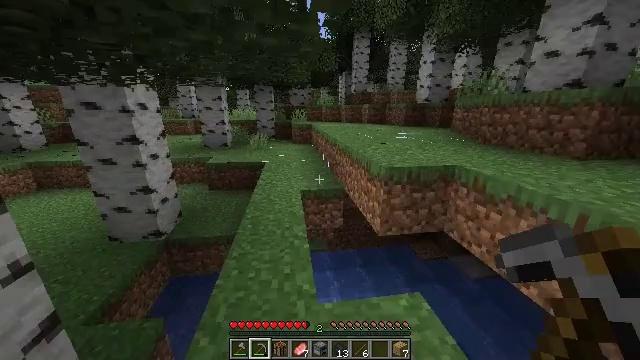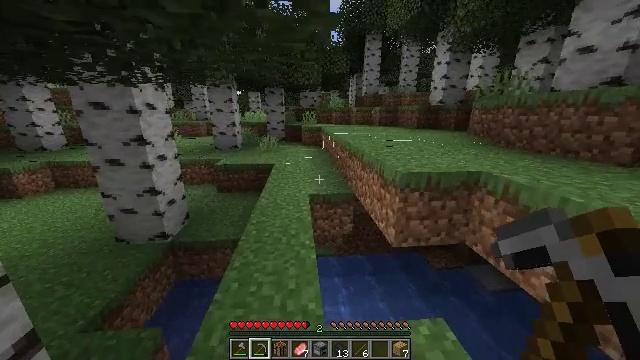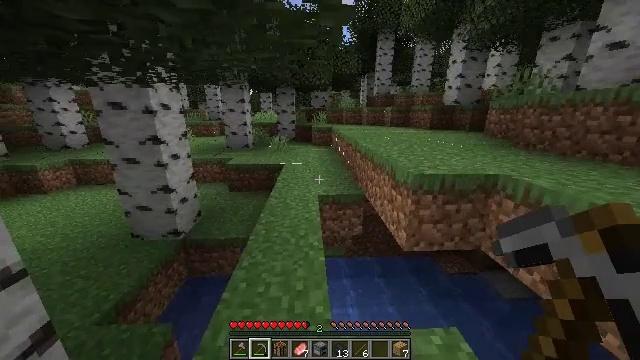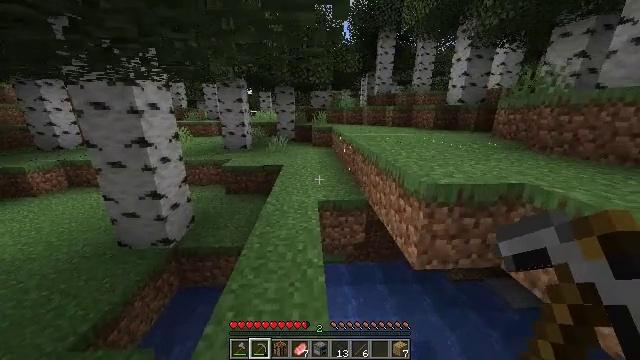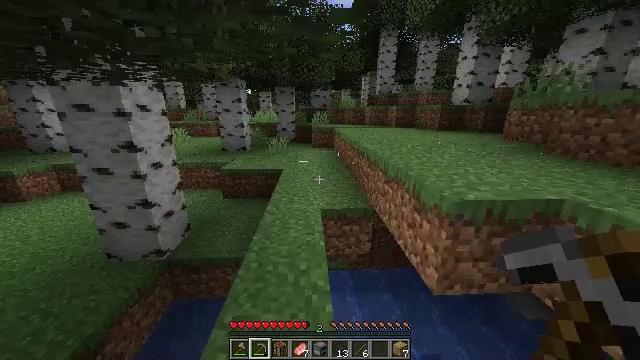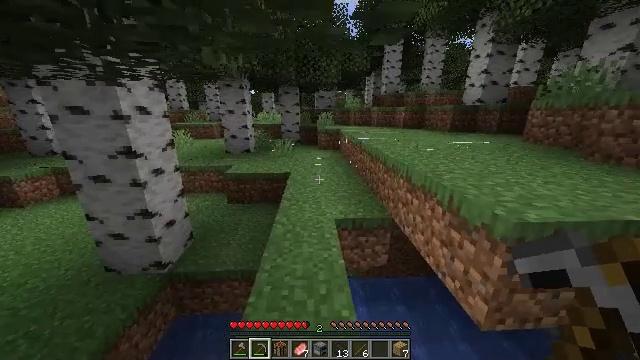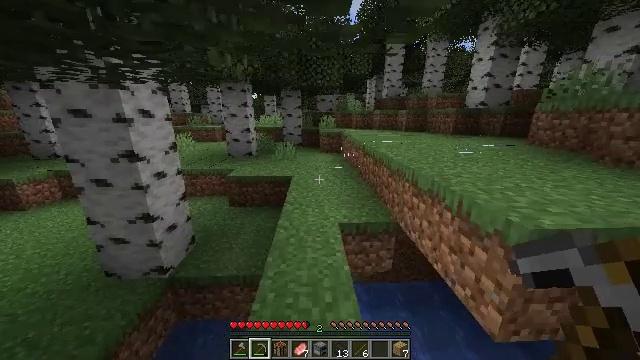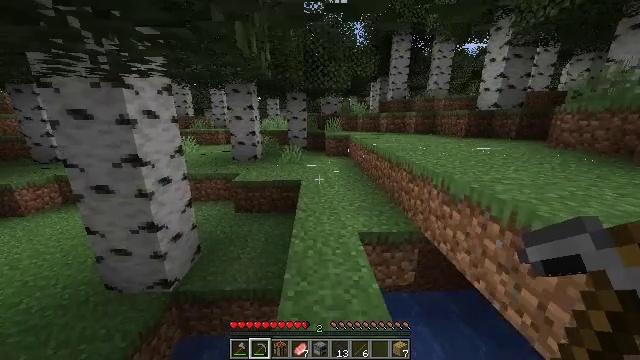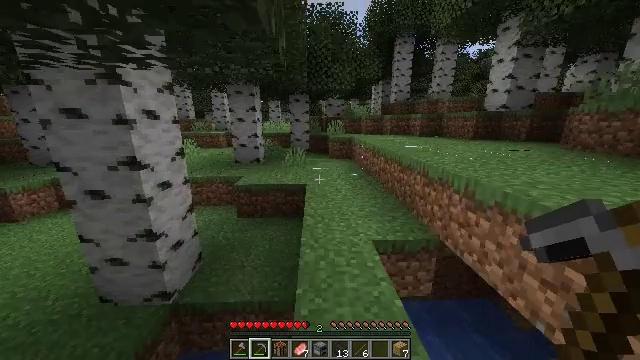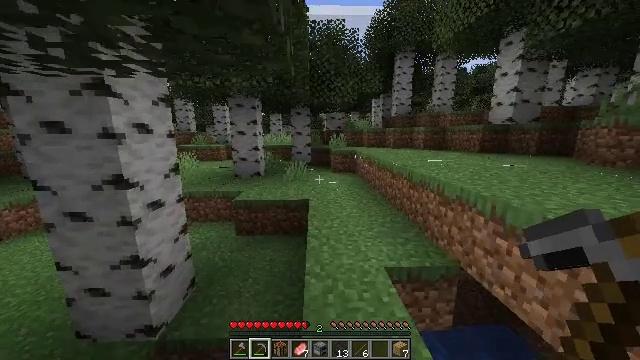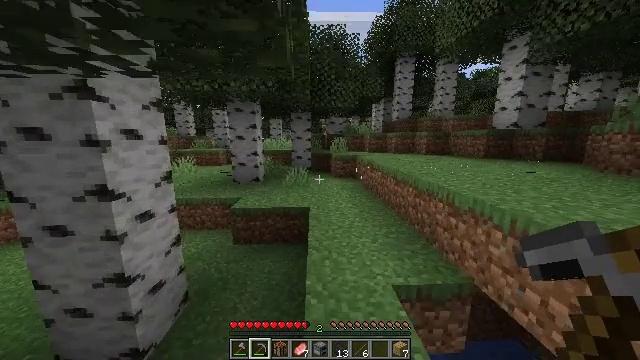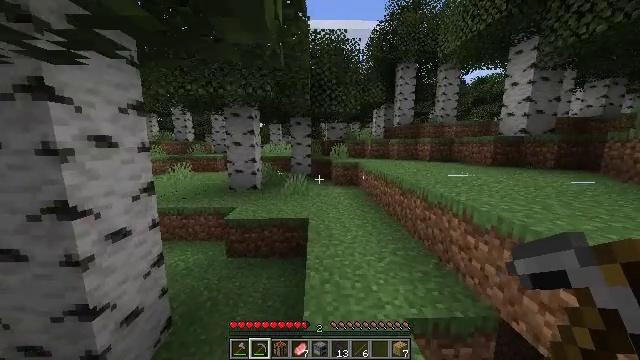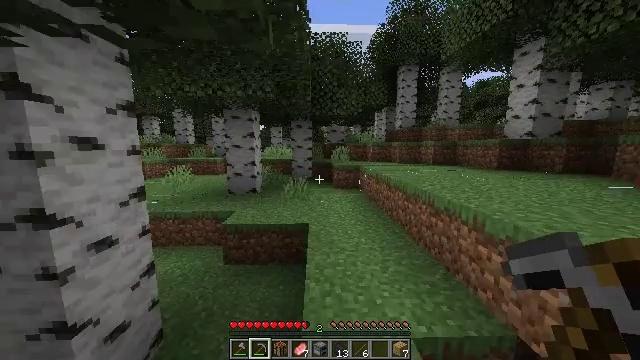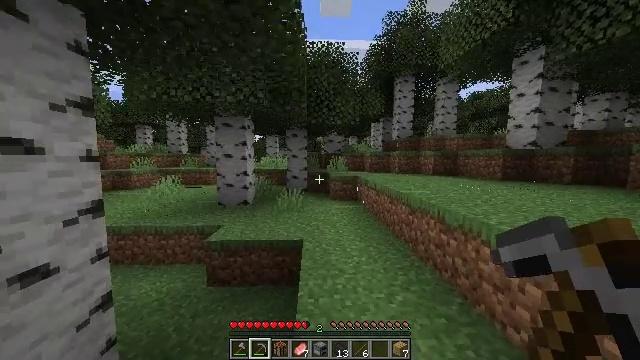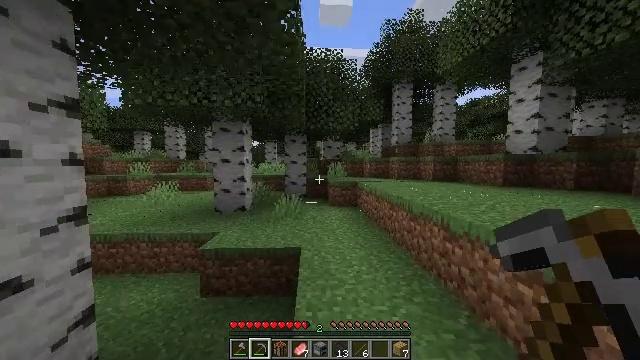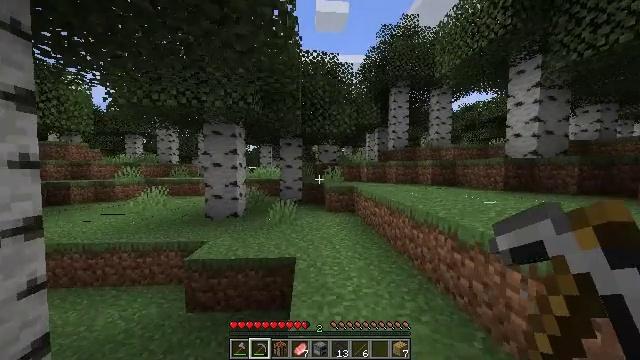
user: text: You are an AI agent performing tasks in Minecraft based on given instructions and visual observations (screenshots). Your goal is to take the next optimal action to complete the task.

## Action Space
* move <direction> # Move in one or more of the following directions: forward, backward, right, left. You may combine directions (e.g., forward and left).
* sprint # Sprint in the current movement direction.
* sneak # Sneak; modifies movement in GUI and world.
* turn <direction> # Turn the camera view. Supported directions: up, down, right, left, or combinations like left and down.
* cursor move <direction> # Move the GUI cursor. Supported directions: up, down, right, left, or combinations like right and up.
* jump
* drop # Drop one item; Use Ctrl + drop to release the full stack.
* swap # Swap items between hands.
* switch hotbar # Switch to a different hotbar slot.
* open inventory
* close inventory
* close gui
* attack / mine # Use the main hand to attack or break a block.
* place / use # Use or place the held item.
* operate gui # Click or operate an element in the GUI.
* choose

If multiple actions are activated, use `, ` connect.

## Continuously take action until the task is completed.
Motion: motion action
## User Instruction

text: Harvest birch leaves for decorations.
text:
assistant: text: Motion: move forward, sprint, turn left
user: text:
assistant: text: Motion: move forward, sprint, turn left
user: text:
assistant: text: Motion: move forward, sprint
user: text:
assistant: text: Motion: move forward and move left, sprint
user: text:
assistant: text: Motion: move forward and move left, sprint
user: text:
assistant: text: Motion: move forward and move left, sprint
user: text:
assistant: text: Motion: move forward and move left, sprint
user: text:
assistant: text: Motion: move forward, sprint
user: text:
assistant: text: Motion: move forward, sprint, turn up
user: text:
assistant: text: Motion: move forward, sprint, turn up
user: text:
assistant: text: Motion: move forward, sprint, turn up
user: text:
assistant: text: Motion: move forward, sprint
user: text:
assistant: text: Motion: move forward, sprint, turn up
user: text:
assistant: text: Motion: move forward, sprint, turn up
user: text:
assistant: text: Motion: move forward, sprint, turn right and up
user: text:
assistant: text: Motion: move forward, sprint, turn right and up
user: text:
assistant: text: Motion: move forward, sprint, turn right
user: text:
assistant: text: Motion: move forward, sprint, turn right
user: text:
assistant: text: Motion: move forward, sprint
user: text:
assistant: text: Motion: move forward, sprint, turn right
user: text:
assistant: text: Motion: move forward, sprint, turn right
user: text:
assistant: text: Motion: move forward, sprint, turn right
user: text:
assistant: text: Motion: move forward, sprint, turn right
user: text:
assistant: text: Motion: move forward, sprint, turn right
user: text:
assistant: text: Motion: move forward, sprint, turn right
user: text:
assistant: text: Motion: move forward, sprint, turn right
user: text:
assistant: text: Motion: move forward, sprint
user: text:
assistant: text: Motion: move forward, sprint, jump
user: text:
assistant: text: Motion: move forward, sprint, jump
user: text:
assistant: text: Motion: move forward, sprint, jump